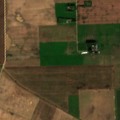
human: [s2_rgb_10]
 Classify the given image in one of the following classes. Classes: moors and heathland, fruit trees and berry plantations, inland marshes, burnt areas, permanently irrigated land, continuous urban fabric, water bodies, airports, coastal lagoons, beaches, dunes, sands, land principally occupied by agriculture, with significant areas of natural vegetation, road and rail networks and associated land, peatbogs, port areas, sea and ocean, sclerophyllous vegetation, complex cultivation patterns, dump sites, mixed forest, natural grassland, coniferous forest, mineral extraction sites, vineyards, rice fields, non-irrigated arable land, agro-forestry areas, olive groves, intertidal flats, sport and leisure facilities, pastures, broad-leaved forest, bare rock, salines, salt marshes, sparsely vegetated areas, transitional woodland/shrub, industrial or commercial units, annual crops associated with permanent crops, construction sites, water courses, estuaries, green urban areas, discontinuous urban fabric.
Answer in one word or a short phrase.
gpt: non-irrigated arable land, pastures, land principally occupied by agriculture, with significant areas of natural vegetation